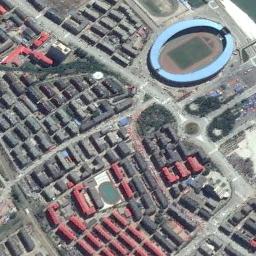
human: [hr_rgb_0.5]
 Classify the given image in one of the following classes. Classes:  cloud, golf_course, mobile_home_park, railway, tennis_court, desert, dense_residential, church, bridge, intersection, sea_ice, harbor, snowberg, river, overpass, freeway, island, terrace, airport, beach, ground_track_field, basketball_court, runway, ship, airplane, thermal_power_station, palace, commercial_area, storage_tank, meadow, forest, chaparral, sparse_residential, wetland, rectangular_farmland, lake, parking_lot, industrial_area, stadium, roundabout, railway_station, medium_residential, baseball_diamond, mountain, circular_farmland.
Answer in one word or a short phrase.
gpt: stadium